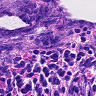
Metastatic tissue present: no